Question: I am just starting off with PHP and doing a few tutorials. I have just built the following PHP contact form, but the PHP syntax in the header bleeds into the webpage and I am completely unsure why? It might be worth mentioning I have also saved this file as contactForm.php and not contactForm.html (does that make a difference). What is wrong here?
'''
<!DOCTYPE html>
<head>
<meta charset="utf-8">
<title> Exercise: Contact Form</title>
<link type="text/css" rel="stylesheet" href="css/myStyle.css" />
<?php
$name = $_POST ['name'];
$email = $_POST ['email'];
$message = $_POST ['message'];
$from = 'From: Me';
$to = 'email@email.co.uk';
$subject = 'Hello';
$human = $_POST ['human'];
$body = "From $name
Email: $email
Message: $message
";
if ($_POST ['submit'] && $human == '4') {
if (mail ($to, $subject, $body, $from)) {
echo '<p>Your message has been sent!</p>';
}
else{
echo '<p>Something went wrong, please try again.</p>';
}
}
else if ($_POST ['submit'] && $human != '4') {
echo '<p>You answered the anti-spam question incorrectly.</p>';
}
?>
</head>
<body>
<header>
<h1>My Test Page</h1>
</header>
<form id="testForm" method="post" action="contactForm.php">
<label>Name:</label>
<input class="input-fields" type="text" name="name" placeholder="Name" />
<label>E-mail:</label>
<input class="input-fields" type="email" name="email" placeholder="Email Address" />
<label>Message:</label>
<textarea class="input-fields" name="message" placeholder="Enter Message here" rows="5"></textarea>
<label>What is 2 + 2?</label>
<input class="input-fields" name="human" placeholder="Enter Answer">
<input type="submit" name="submit" id="submit" value="Click to Submit" />
</form>
</body>
'''
Here is the image of how it displays...

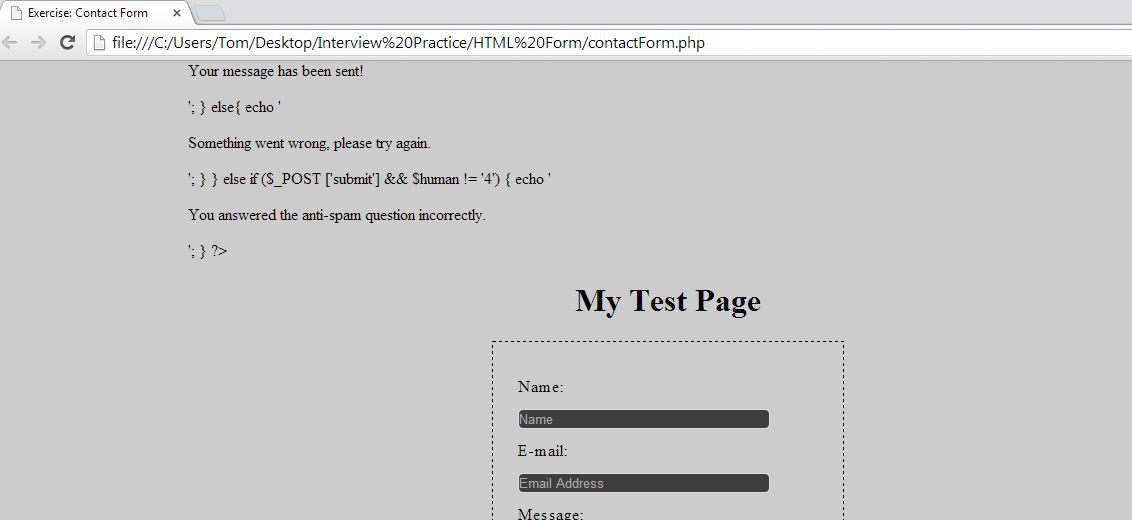
Answer: PHP must be run on a web server that has a php engine. It cannot be run directly in the browser from a file on your desktop.
<URL>